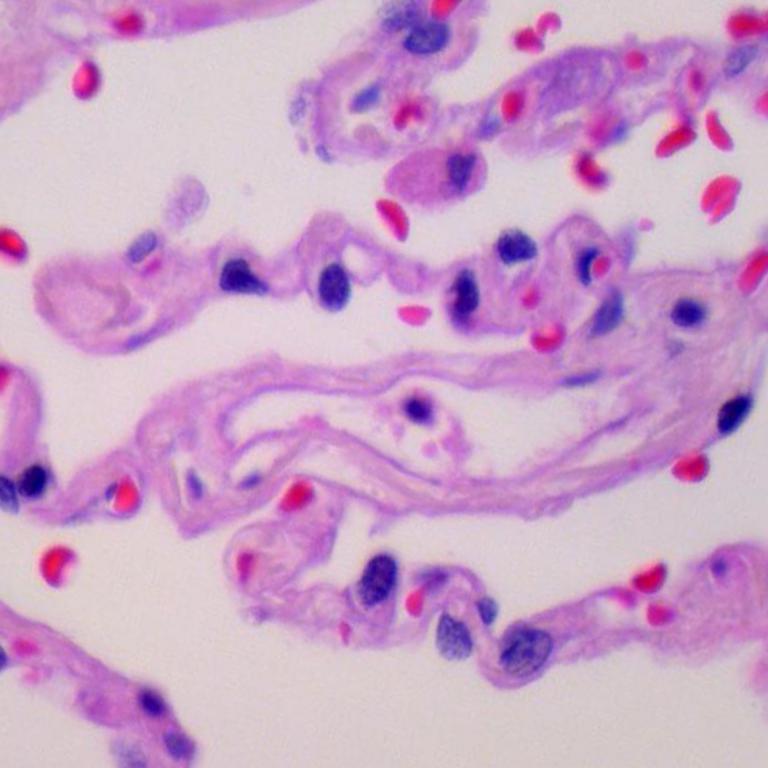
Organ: lung
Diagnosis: benign